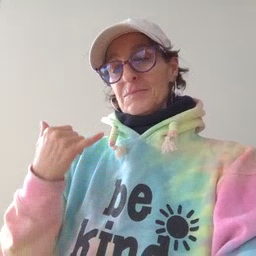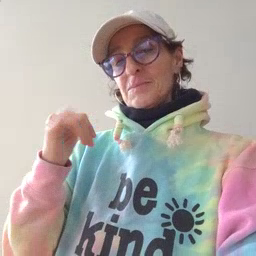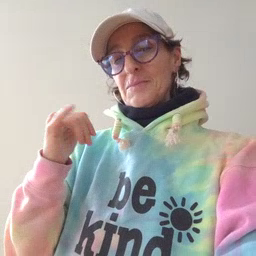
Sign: yellow